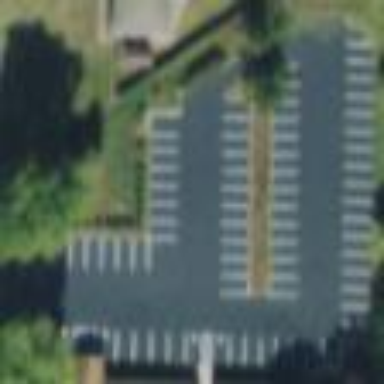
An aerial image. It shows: Parking area.